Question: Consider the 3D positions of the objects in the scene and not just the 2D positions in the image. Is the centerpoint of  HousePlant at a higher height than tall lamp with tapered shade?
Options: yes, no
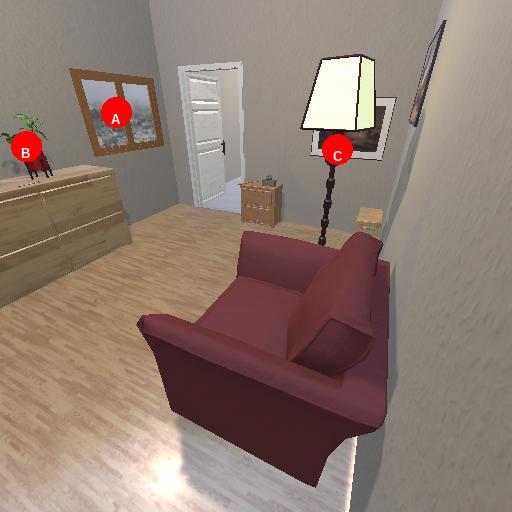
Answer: yes